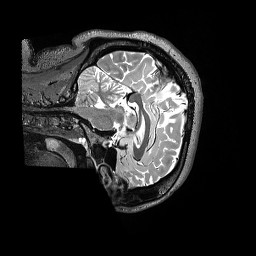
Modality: T2w
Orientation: sagittal
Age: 28
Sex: female
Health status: ill
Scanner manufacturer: siemens
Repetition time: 3.2 s